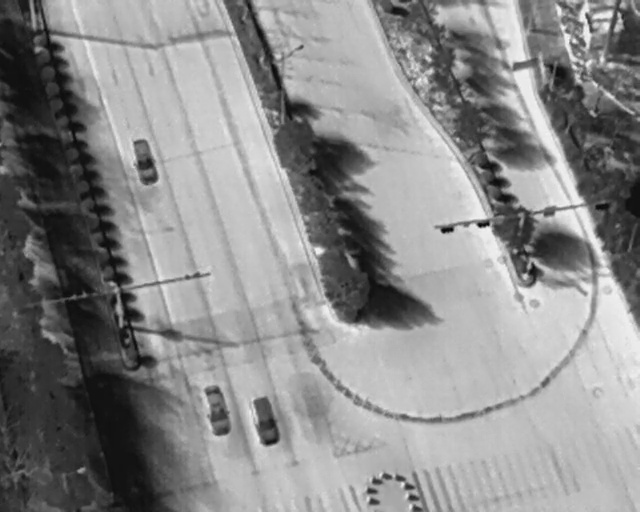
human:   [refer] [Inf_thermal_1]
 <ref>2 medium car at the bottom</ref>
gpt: <box>[[29, 78, 37, 82, 166], [37, 80, 45, 83, 164]]</box>

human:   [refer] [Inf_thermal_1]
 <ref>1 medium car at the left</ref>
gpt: <box>[[19, 29, 25, 33, 166]]</box>